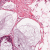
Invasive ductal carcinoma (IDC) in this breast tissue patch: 0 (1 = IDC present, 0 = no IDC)